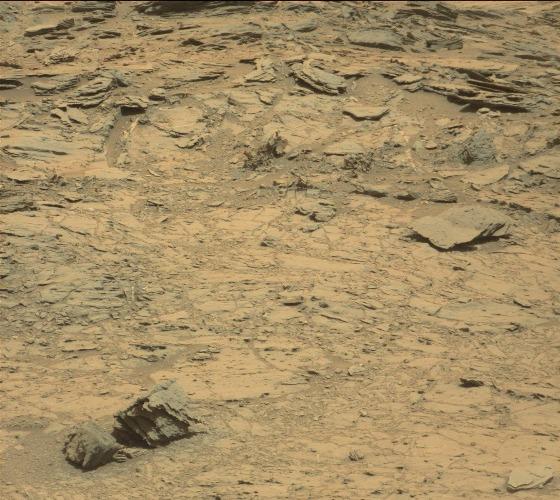
Terrain classes present: Bedrock, Gravel / Sand / Soil, Rock, Shadow